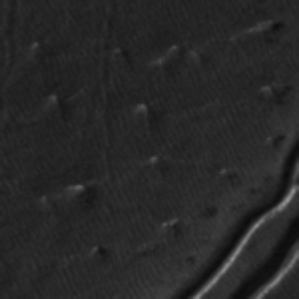
Label: frost